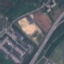
Land use / land cover class: Highway